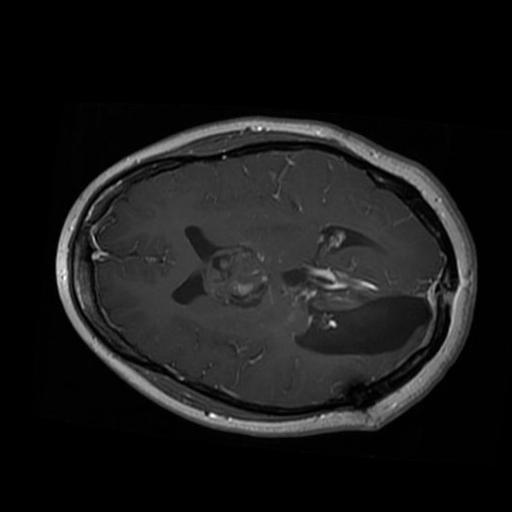
Label: brain_glioma